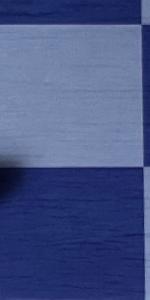
Label: Empty